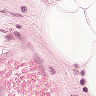
Metastatic tissue present: no